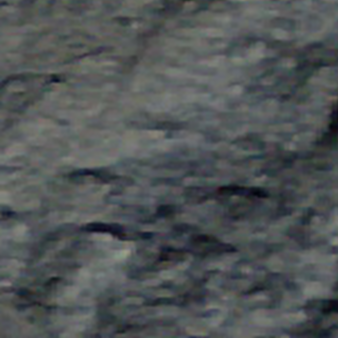
Label: other